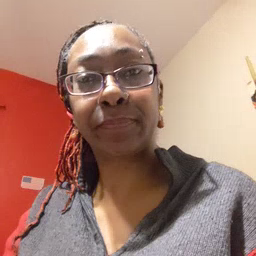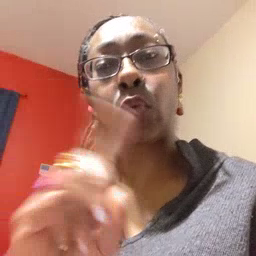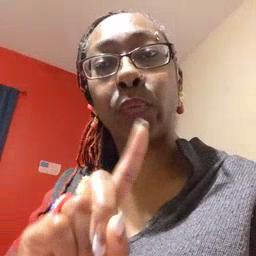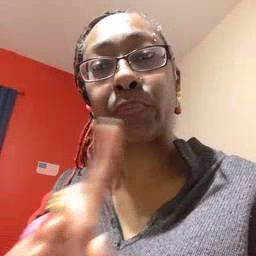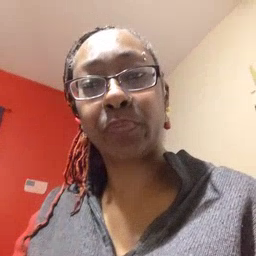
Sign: there